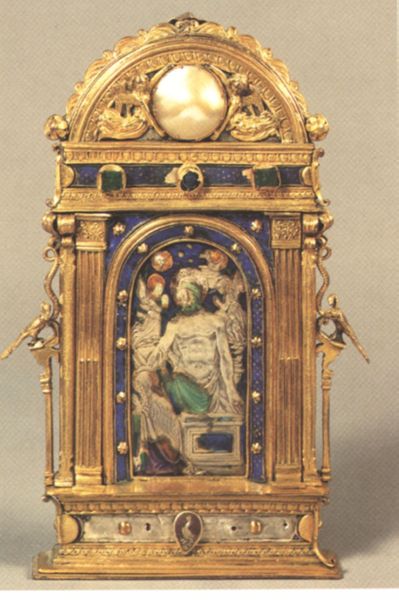
Titel: Paxtafel mit Pietà
Institution: Florenz, Bargello
Schlagwörter: blau, himmel, grün, säule, rahmen, sockel, möbel, erde, vögel, kirche, sonne, gold, edelsteine, perle, engel, schrank, bogen, mond, gefäß, dose, sterne, kugel, altar, fries, christus, jesus, tempel, ornamentik, schrein, behälter, reliquie, golf, verziehrung, weltkugel, smaragd, reliquiar, ecce homo, ecce, homo, univerum